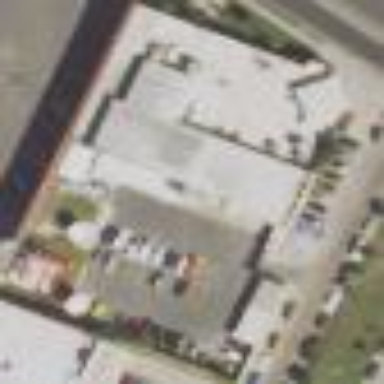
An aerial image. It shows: Television studio building.